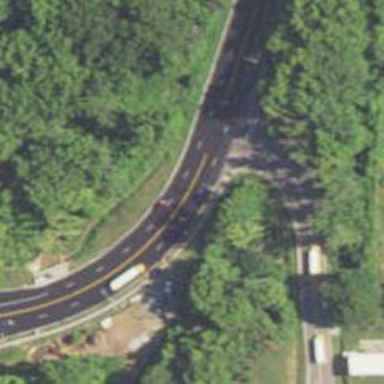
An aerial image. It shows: Unmarked crossing on the road.